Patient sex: M
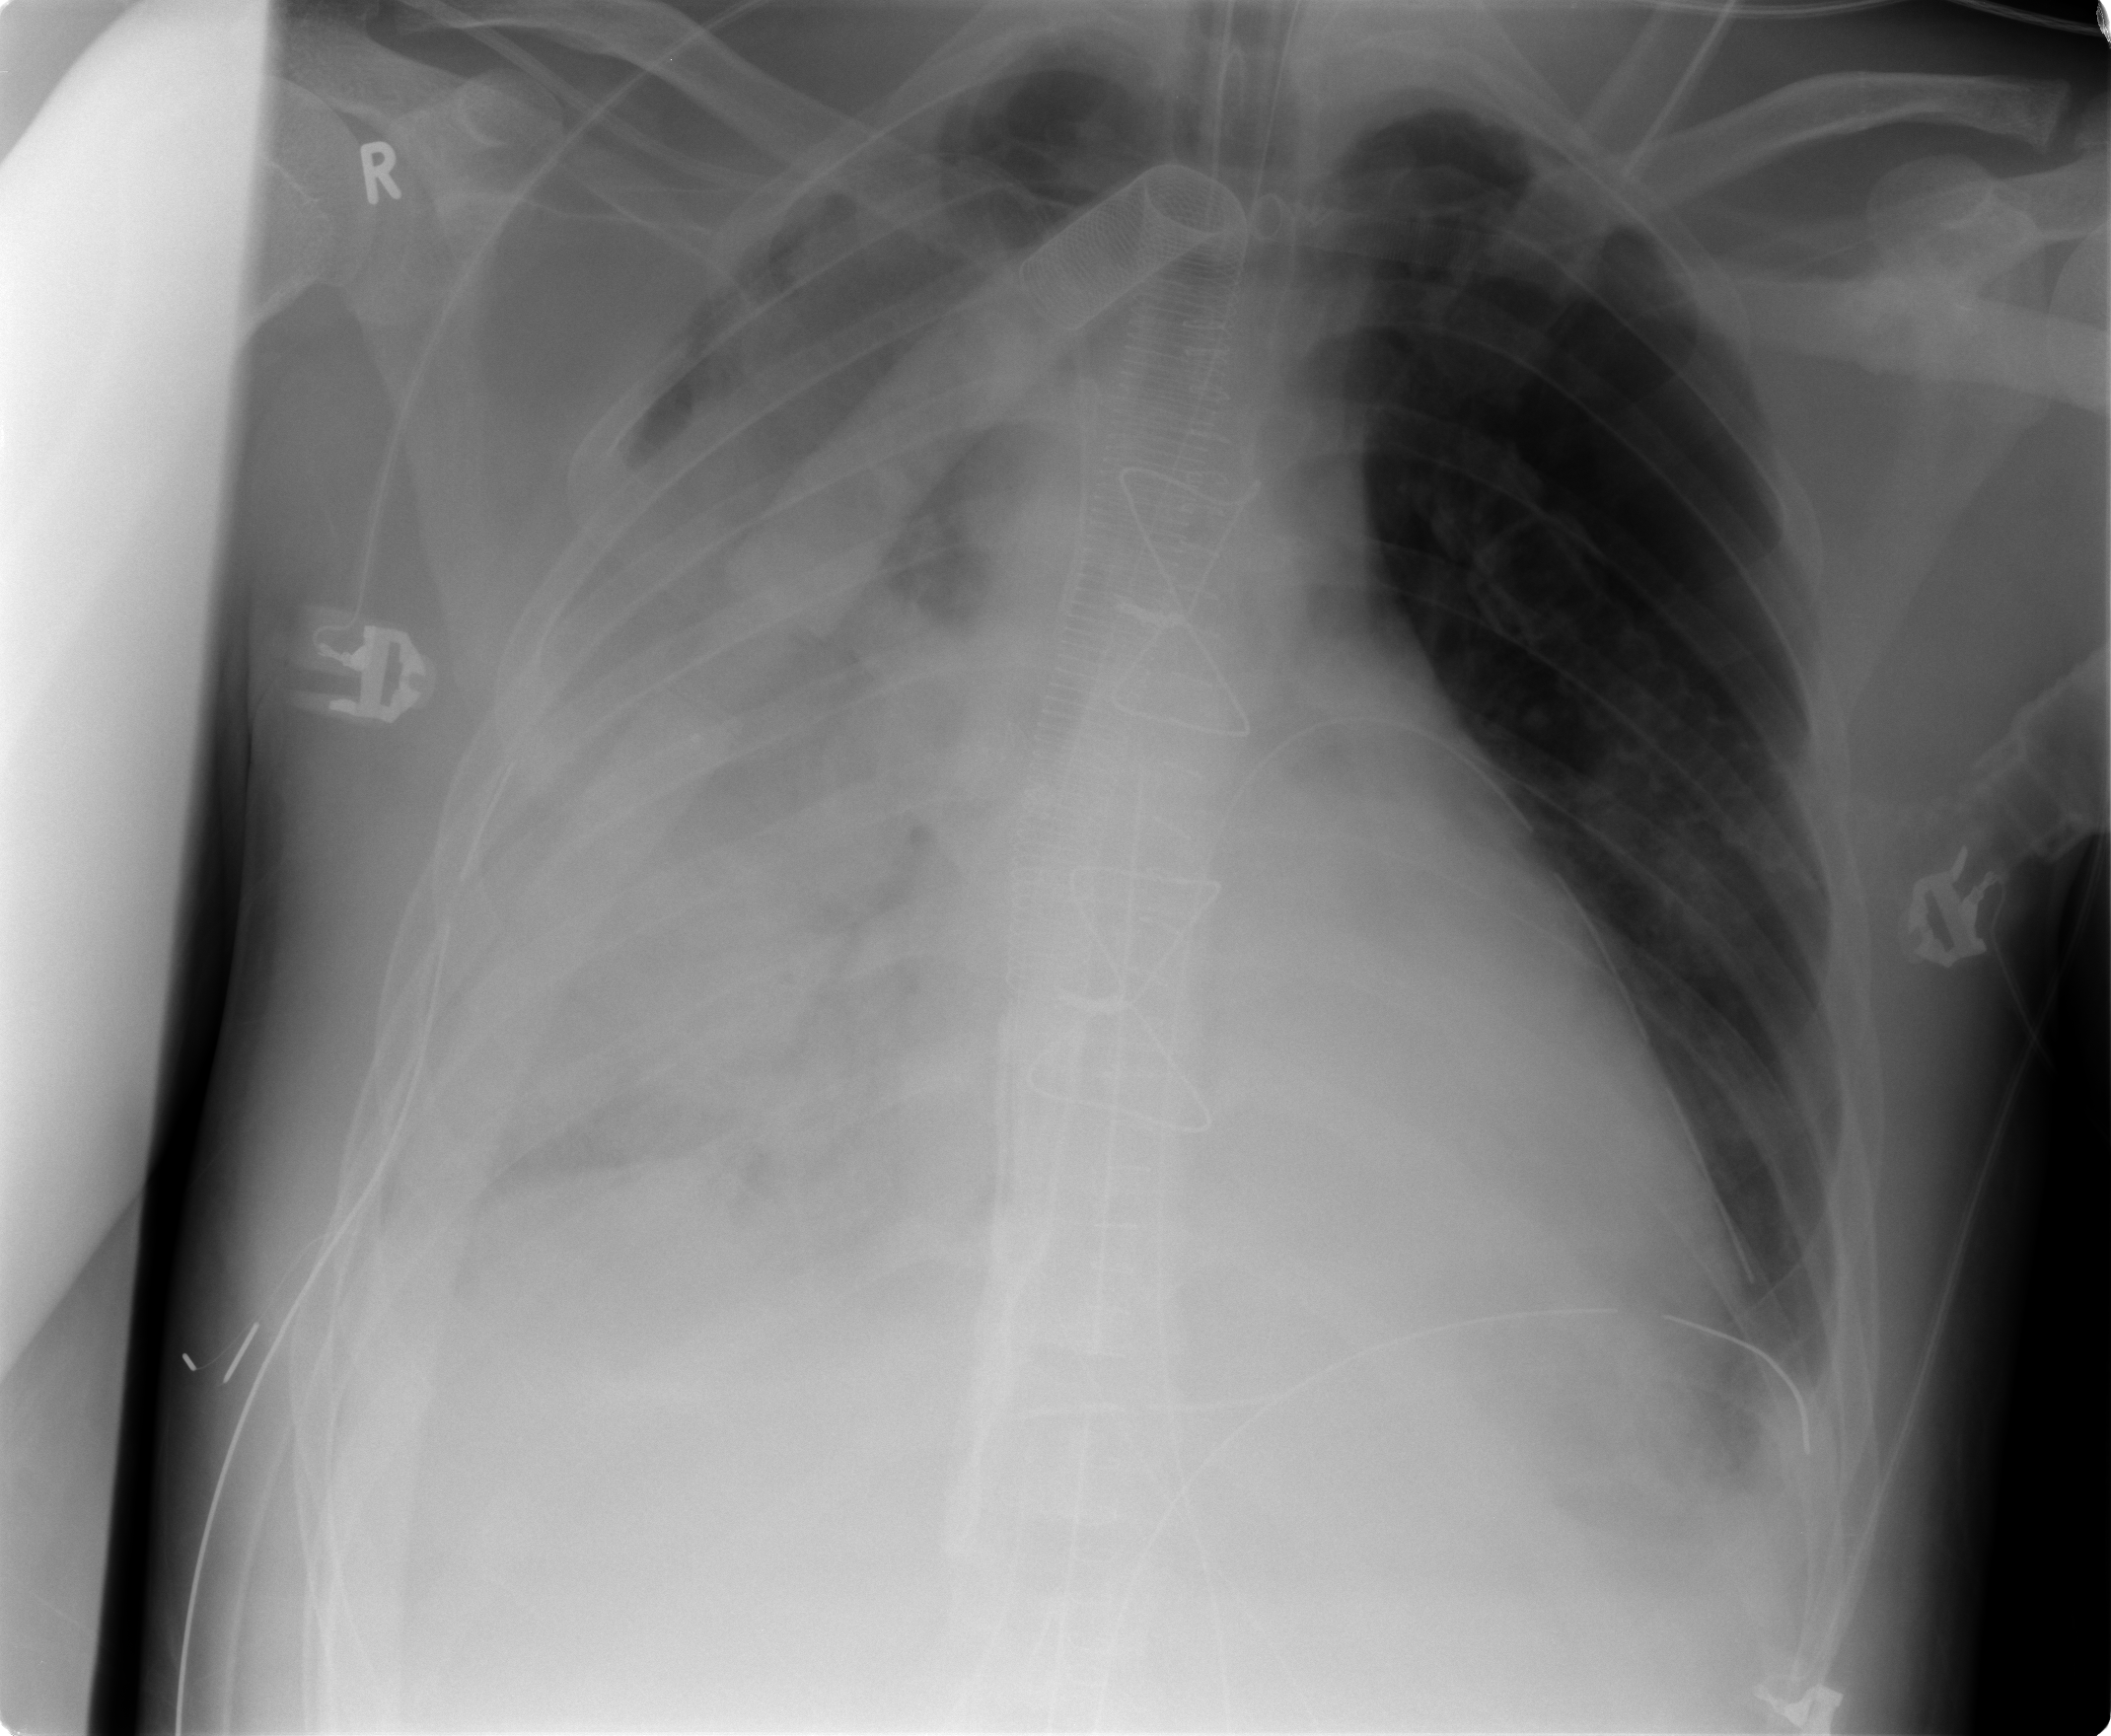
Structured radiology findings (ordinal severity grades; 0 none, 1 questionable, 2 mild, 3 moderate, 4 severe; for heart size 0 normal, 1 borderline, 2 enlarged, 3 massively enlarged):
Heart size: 3
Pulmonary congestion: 0
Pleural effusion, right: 3
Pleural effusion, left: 1
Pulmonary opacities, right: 2
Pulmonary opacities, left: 0
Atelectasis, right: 3
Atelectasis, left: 1